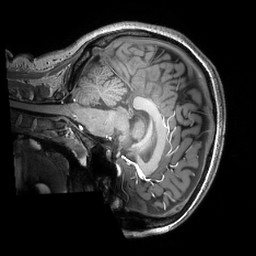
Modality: T1w
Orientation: sagittal
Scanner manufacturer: philips
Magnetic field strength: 7 T
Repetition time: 0.008 s
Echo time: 0.001974 s